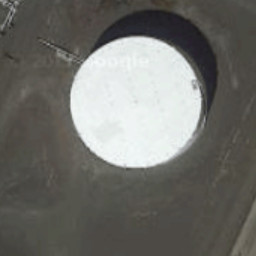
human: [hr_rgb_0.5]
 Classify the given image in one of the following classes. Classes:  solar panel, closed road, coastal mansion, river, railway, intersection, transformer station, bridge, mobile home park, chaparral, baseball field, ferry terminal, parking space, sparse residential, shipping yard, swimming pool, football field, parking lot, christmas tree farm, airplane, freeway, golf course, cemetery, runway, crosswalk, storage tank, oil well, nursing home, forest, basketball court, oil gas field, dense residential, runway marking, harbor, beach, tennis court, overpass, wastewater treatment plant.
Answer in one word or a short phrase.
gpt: storage tank